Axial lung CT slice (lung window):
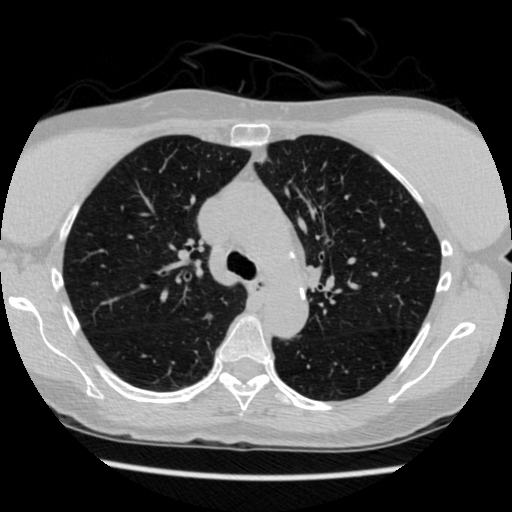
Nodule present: no